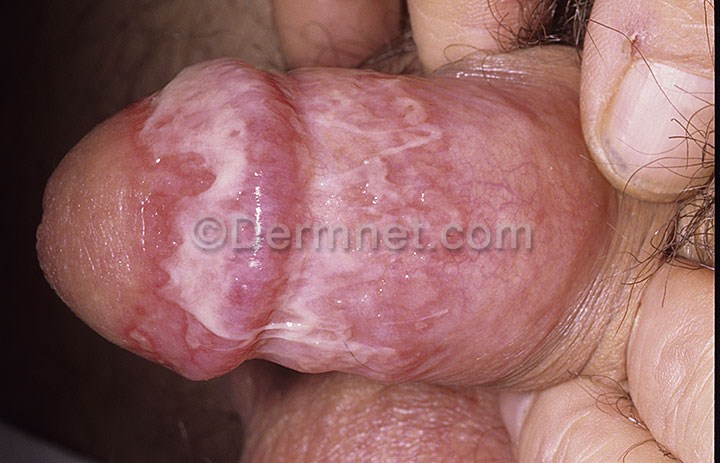
Disease: Tinea Ringworm Candidiasis and other Fungal Infections